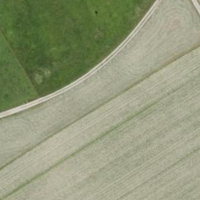
EUNIS habitat code: 52
Species observed at this site:
Galium mollugo